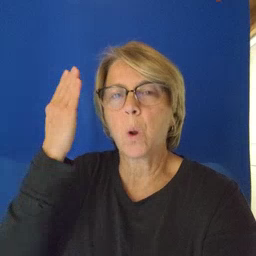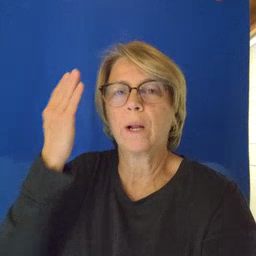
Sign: morning